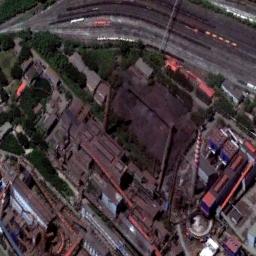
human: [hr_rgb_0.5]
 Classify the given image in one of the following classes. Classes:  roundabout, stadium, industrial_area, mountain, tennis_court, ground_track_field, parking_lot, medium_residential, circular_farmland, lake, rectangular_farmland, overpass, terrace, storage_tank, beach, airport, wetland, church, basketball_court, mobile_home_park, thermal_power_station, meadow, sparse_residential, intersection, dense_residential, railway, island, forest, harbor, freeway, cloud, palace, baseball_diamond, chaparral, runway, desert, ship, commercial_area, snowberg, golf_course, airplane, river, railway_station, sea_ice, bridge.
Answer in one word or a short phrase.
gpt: thermal_power_station